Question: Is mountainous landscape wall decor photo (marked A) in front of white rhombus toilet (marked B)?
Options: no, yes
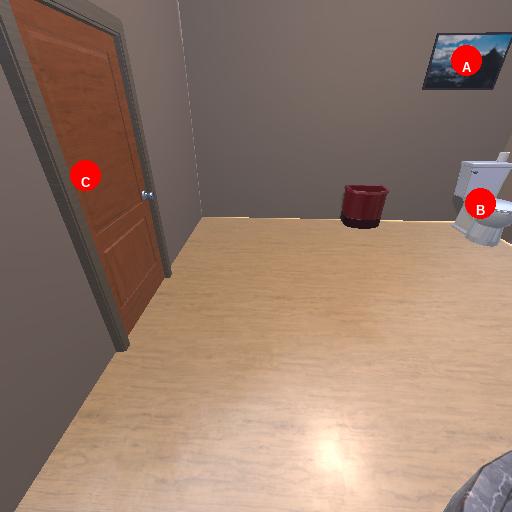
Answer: no